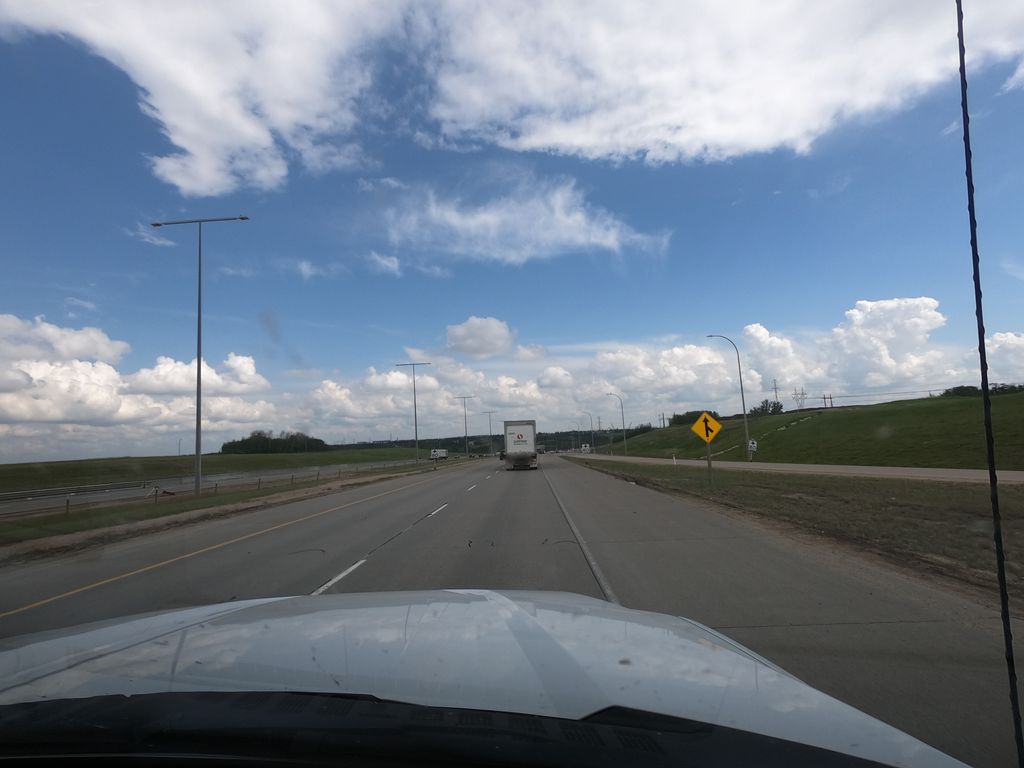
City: edmonton